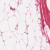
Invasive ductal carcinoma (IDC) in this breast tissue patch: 0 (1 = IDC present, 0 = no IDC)